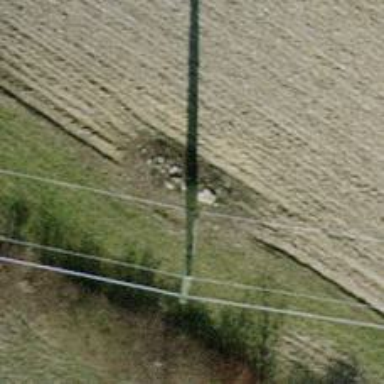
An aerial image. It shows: Power line with three cables.